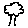
Label: tree